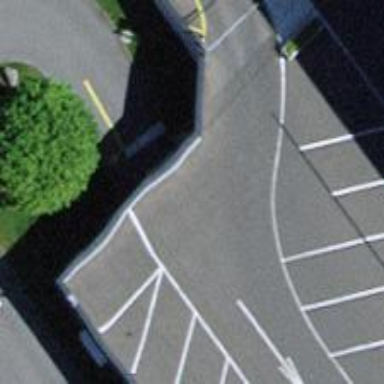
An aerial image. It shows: Parking entrance.